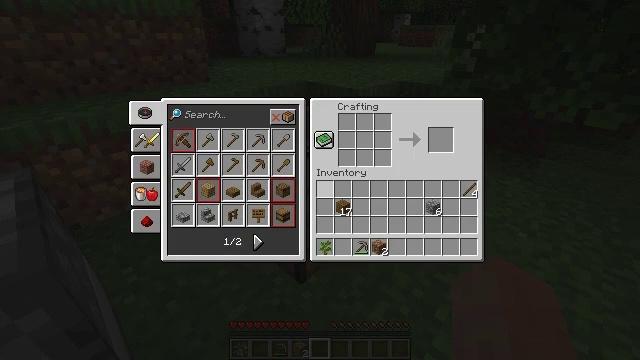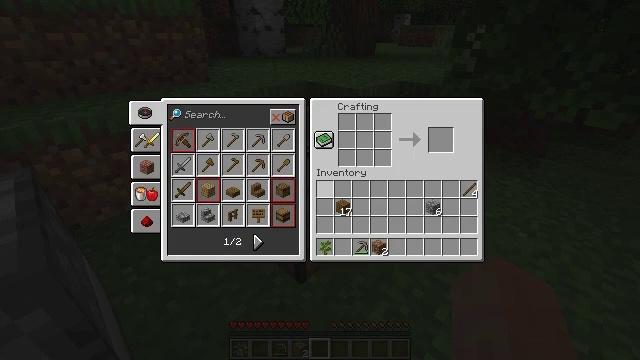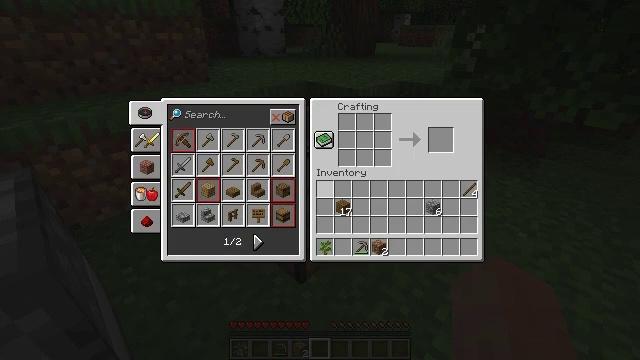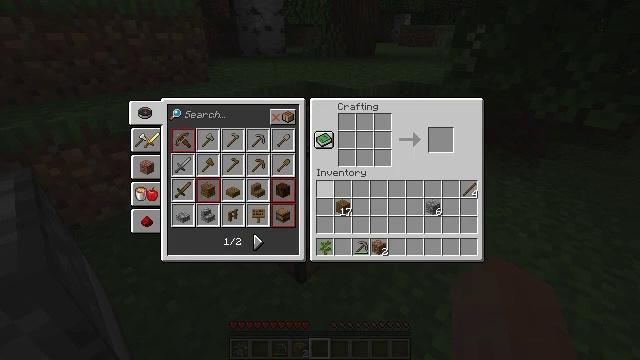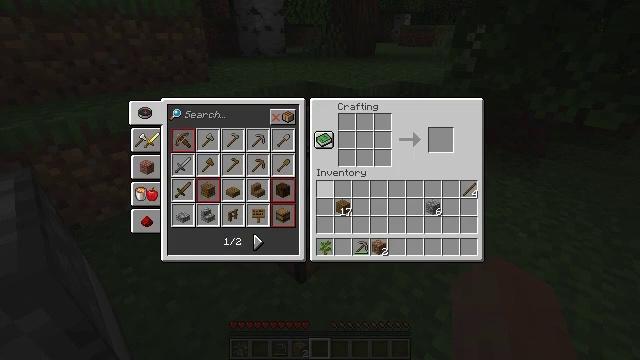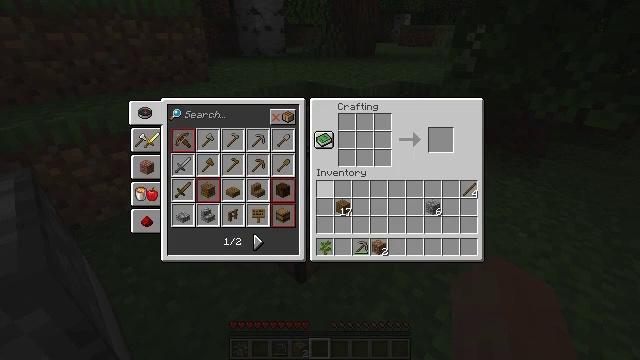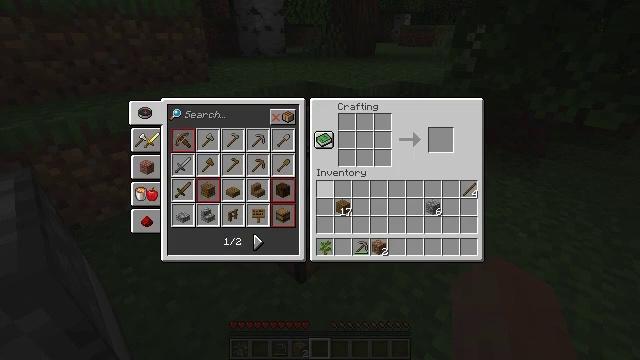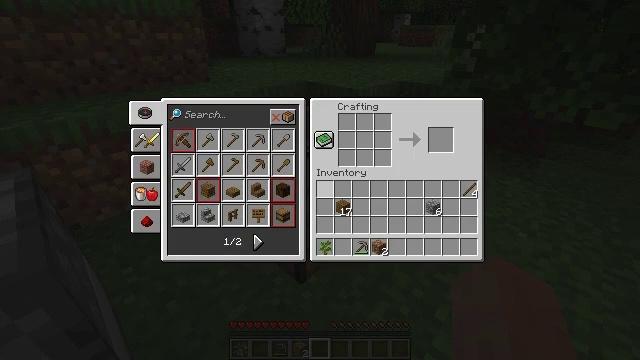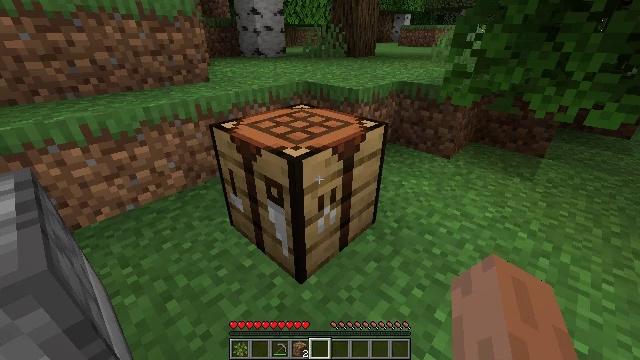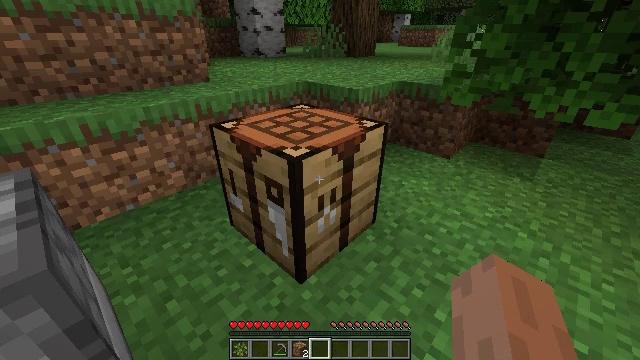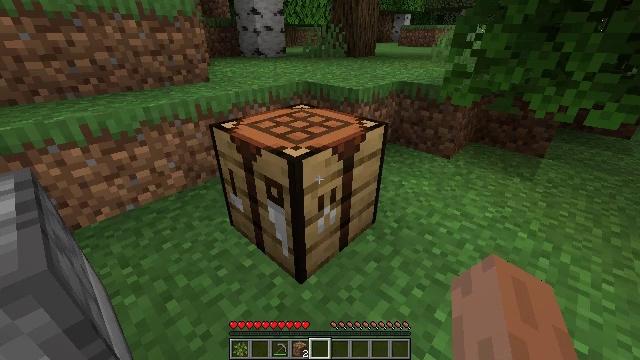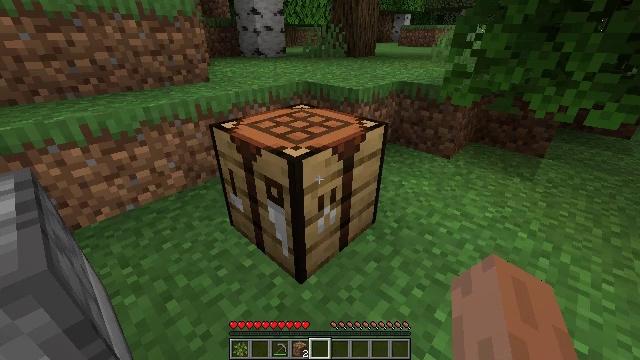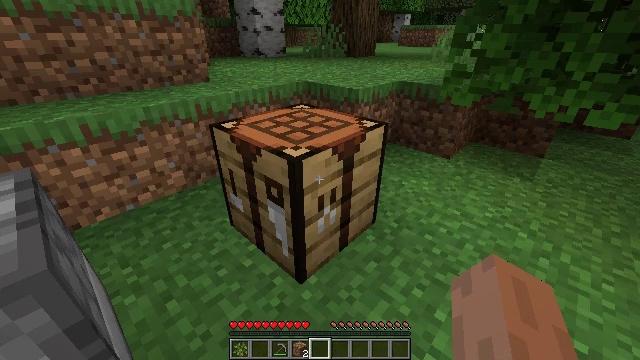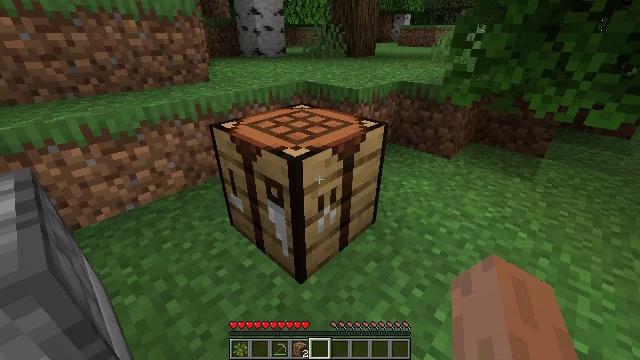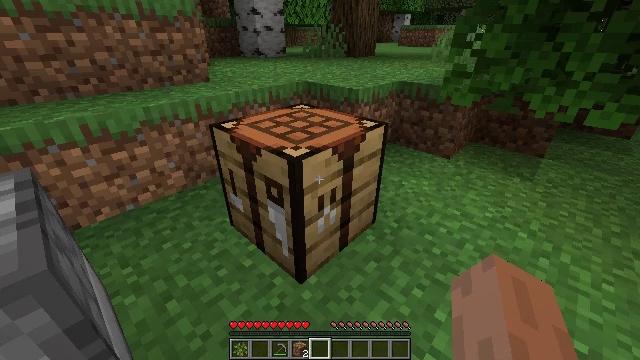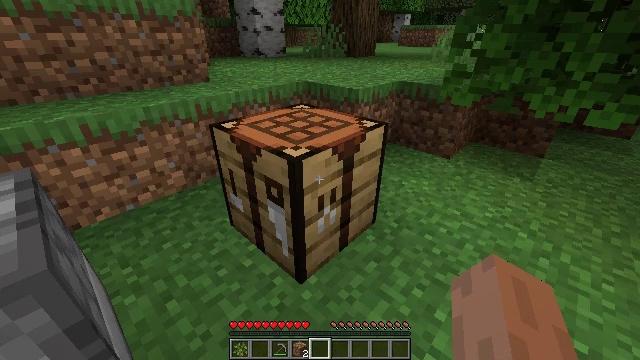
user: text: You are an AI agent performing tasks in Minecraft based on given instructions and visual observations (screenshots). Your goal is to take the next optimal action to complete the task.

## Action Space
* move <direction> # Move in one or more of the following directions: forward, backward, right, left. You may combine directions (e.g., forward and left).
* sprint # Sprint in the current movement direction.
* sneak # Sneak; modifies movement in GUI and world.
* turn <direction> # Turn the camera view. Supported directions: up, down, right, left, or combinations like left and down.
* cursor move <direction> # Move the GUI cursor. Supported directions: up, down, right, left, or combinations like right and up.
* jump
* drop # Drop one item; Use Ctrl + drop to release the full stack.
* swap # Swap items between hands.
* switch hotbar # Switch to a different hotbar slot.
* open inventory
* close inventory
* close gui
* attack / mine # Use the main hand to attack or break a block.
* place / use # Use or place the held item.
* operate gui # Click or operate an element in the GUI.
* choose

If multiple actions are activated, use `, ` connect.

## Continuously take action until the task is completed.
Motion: motion action
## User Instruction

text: Collect oak log for crafting.
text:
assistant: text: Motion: no_op
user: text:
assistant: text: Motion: no_op
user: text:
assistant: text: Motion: no_op
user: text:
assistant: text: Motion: no_op
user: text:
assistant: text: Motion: no_op
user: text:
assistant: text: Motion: no_op
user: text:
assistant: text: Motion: no_op
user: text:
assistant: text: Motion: close inventory
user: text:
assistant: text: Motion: close inventory
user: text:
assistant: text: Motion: close inventory
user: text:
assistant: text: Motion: close inventory
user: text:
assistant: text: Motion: no_op
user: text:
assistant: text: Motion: no_op
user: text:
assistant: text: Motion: no_op
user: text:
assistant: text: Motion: no_op
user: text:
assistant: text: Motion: no_op
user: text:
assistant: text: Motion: turn right and up
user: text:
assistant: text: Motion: turn right and up
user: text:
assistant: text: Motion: turn right and up
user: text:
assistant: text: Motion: no_op
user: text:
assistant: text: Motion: no_op
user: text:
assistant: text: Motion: no_op
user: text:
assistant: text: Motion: no_op
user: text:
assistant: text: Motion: no_op
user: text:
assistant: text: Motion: no_op
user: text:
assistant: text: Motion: turn left
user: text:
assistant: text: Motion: turn left and down
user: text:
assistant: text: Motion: turn left and down
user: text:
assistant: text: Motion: turn left and down
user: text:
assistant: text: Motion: turn left